Question: Hope someone can help with this. as you can see from the table below I have a staff member with 5 "Contract" what I would like to do is add together all the "Hours" relating to "Contract" 1, and the same for contract 2, 3, 4 & 5.
I just want one line for contract 1 with a total of 8.5.
If you are able to help with this it would be much appreciated, Thank you.

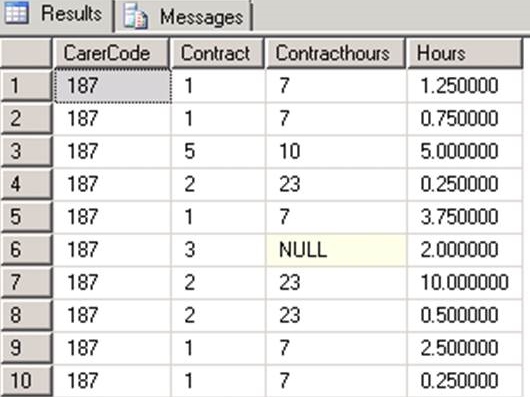
Answer: this should be a simple group by select.
Something like:
'''
select CarerCode, Contract, ContractHours, SUM(Hours) TotalHours
from YOUR_TABLE
group by CarerCode, Contract, ContractHours
'''